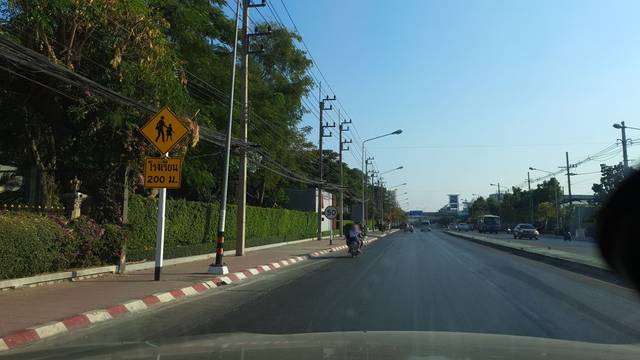
Region: Thailand
Coordinates: 12.562, 99.96